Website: macys
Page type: gifting
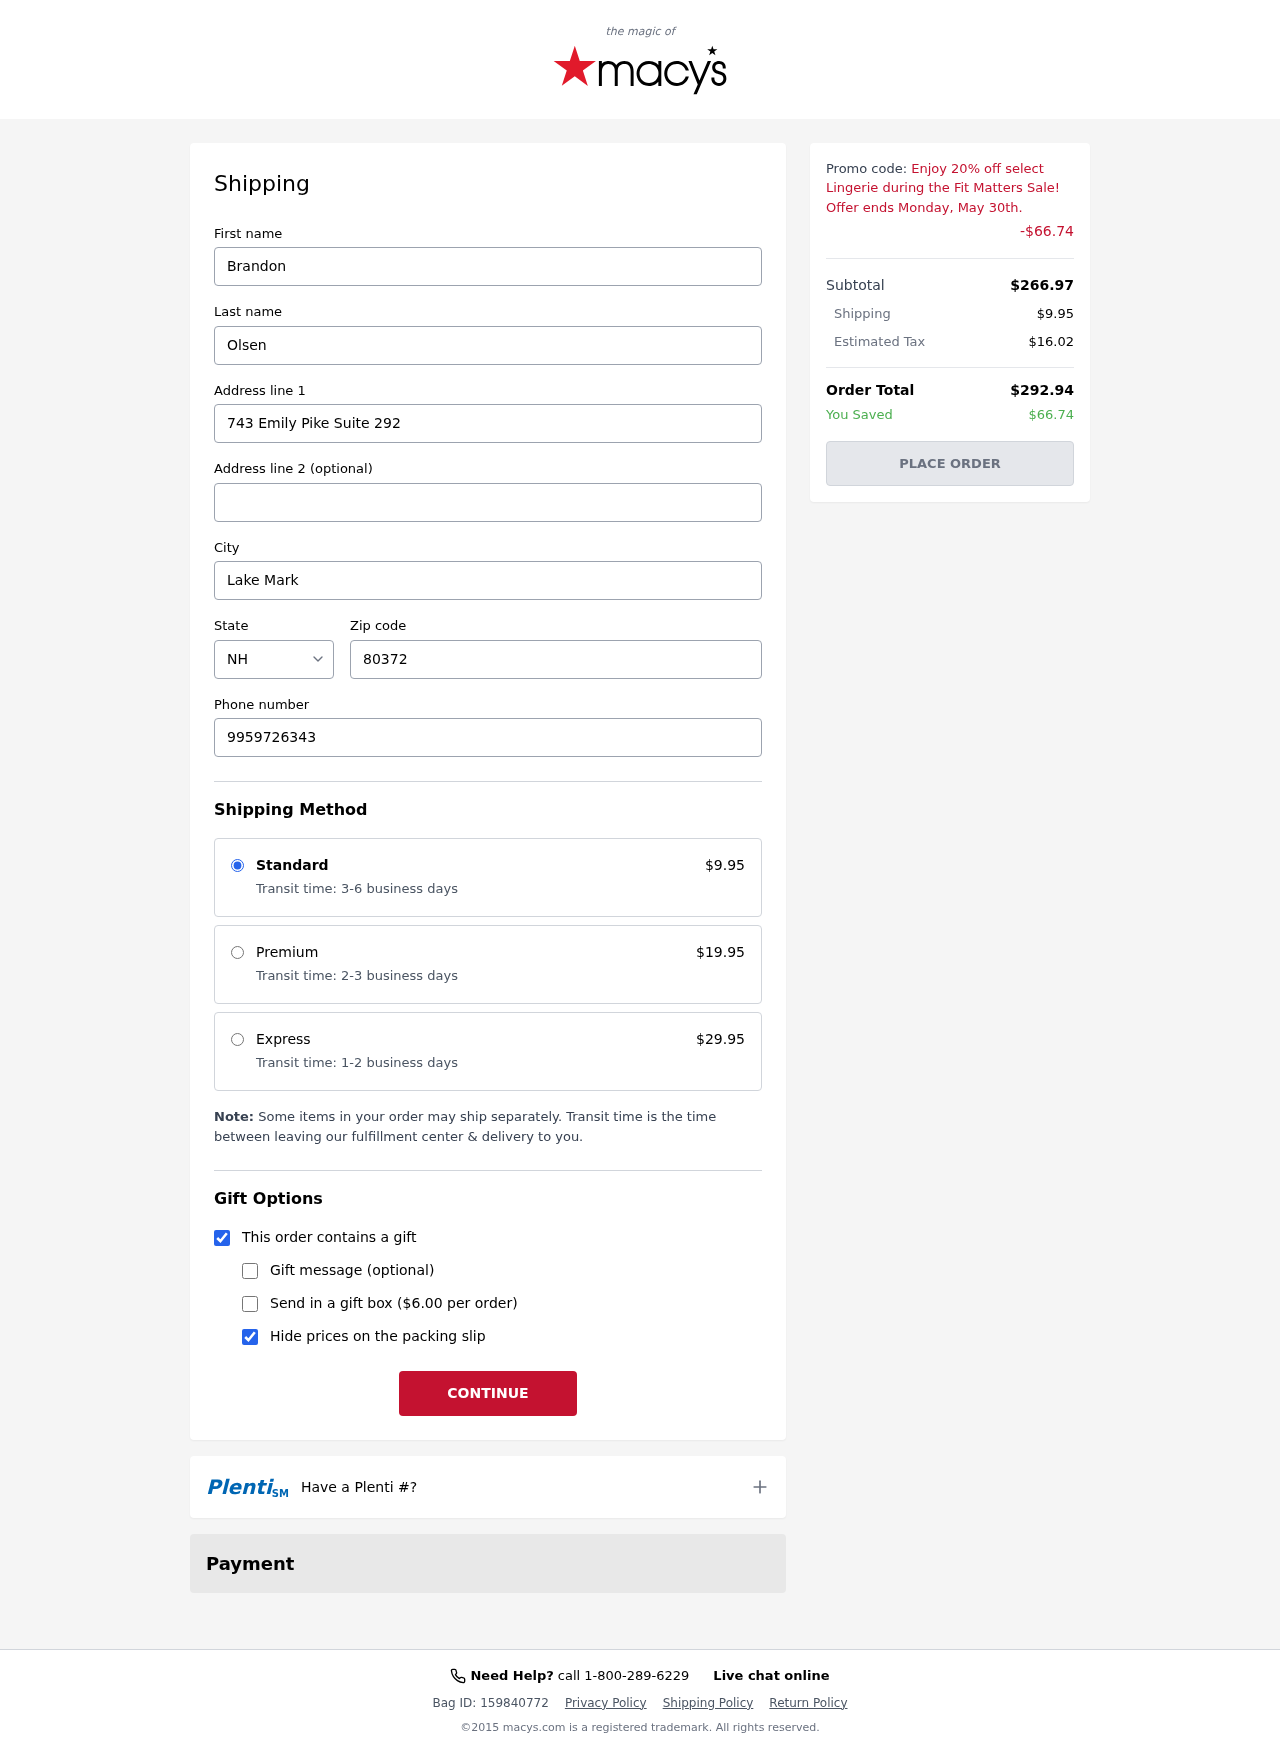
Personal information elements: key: PII_CITY
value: Lake Mark
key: PII_FIRSTNAME
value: Brandon
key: PII_LASTNAME
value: Olsen
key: PII_PHONE
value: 9959726343
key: PII_POSTCODE
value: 80372
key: PII_STATE_ABBR
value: NH
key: PII_STREET
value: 743 Emily Pike Suite 292
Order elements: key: ORDER_SHIPPING_COST
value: $9.95
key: ORDER_DISCOUNT
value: -$66.74
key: ORDER_SUBTOTAL
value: $266.97
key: ORDER_TAX
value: $16.02
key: ORDER_TOTAL
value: $292.94
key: ORDER_SAVINGS
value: $66.74